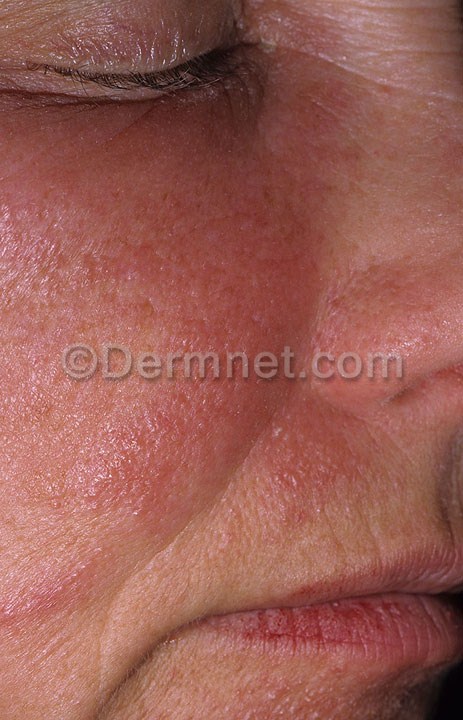
Disease: Poison Ivy Photos and other Contact Dermatitis